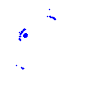
Particle: kaon